Question: Any ideas on how can I draw lines like that using SpriteKit? They need to get thicker at the middle and lighter at the edges.

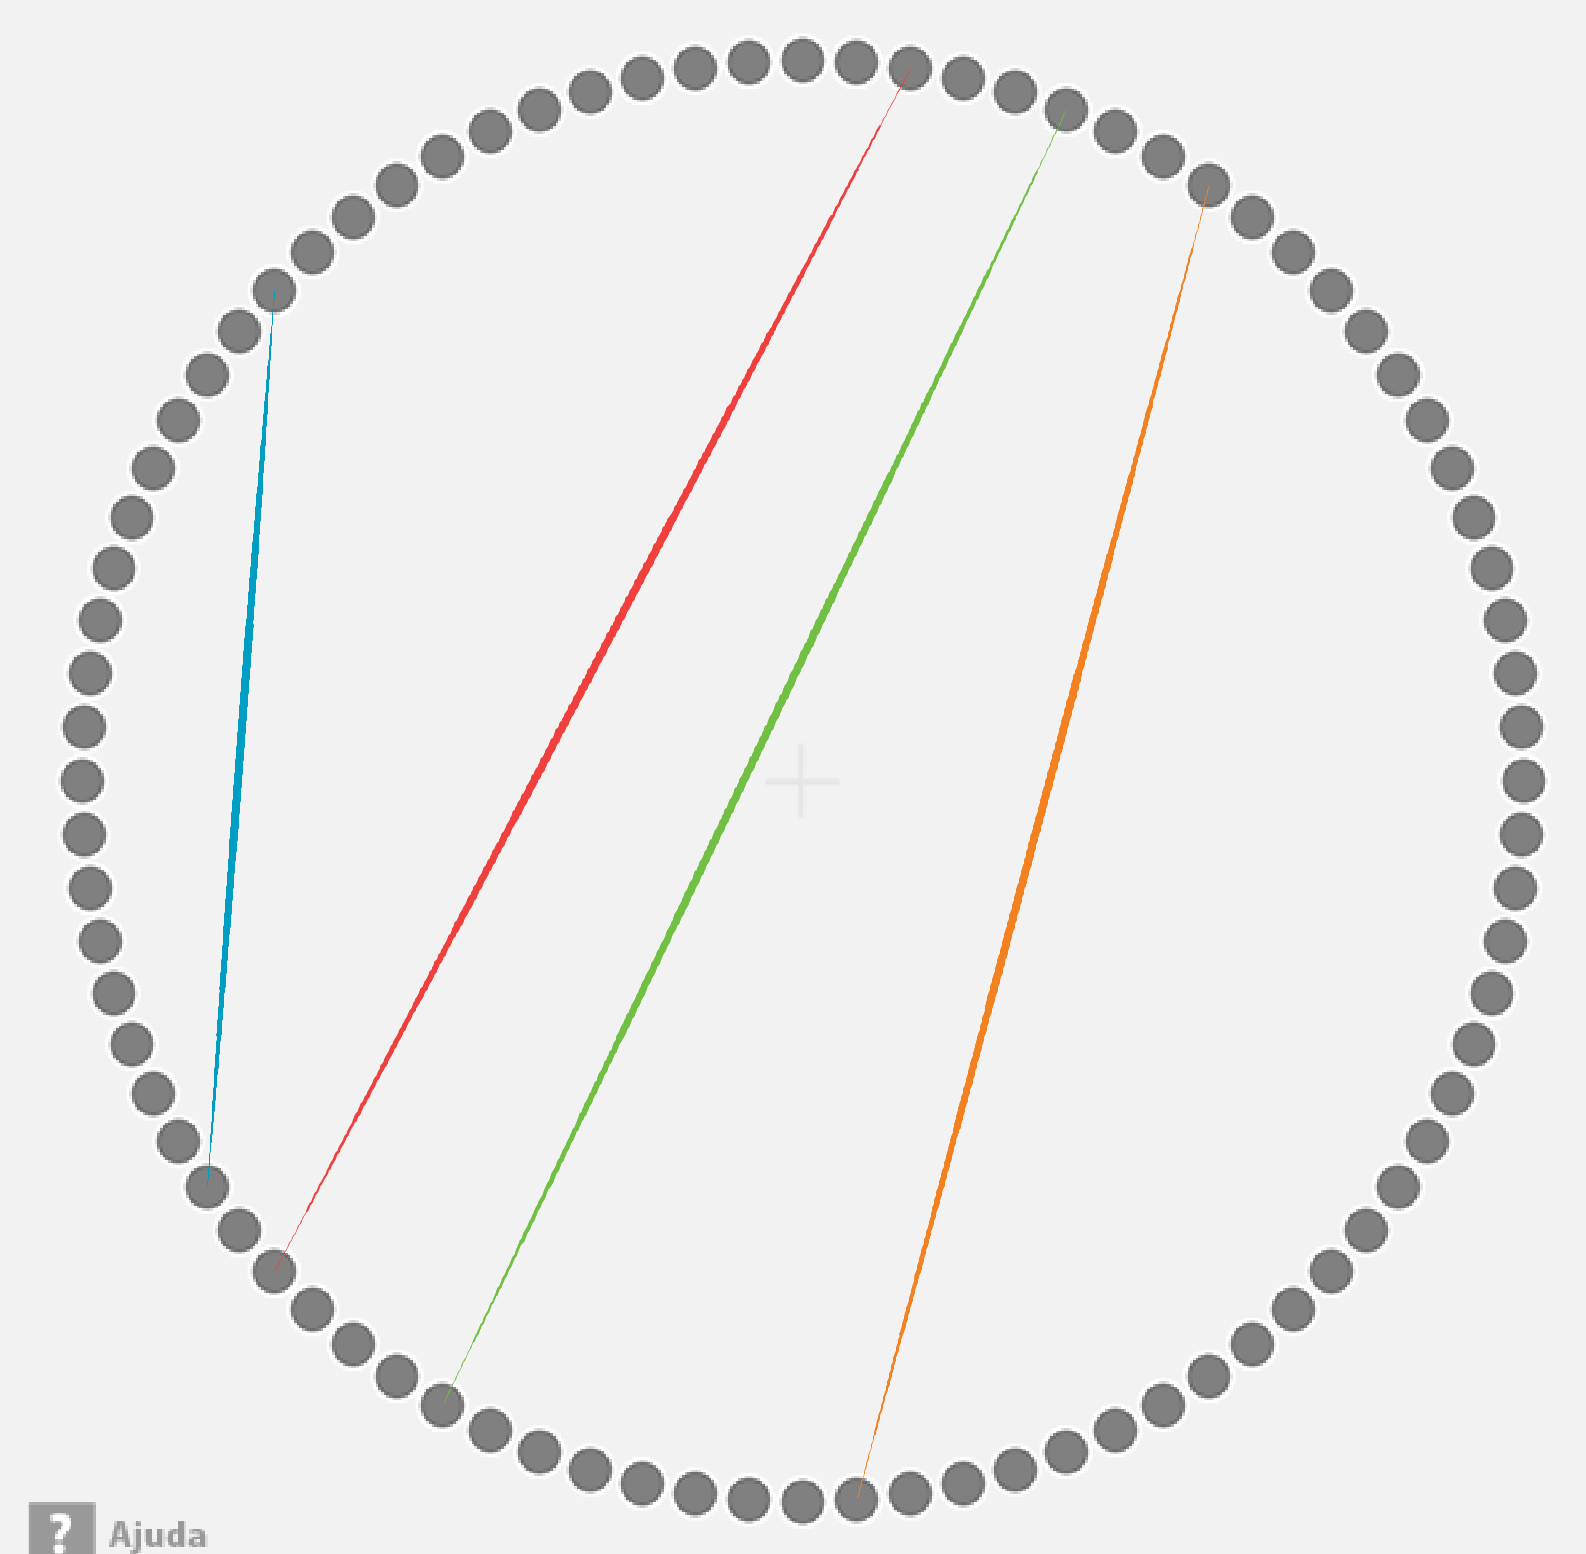
Answer: This method adds a line that connects two points to the scene...
'''
- (void) addLineFrom:(CGPoint)p1 toPoint:(CGPoint)p2 withColor:(SKColor)color
{
CGFloat dx = p2.x - p1.x;
CGFloat dy = p2.y - p1.y;
CGFloat angle = atan2(dy, dx);
CGFloat length = sqrt(dx*dx+dy*dy);
SKShapeNode *shape = [SKShapeNode node];
shape.path = [self diamondWithSize:CGSizeMake(length, 2)];
shape.lineWidth = 0.125;
shape.position = CGPointMake(MIN(p1.x, p2.x)+fabs(dx)/2, MIN(p1.y, p2.y)+fabs(dy)/2);
shape.fillColor = color;
shape.strokeColor = color;
shape.zRotation = angle;
[self addChild:shape];
}
'''
This method creates a diamond-shaped path...
'''
- (CGPathRef) diamondWithSize:(CGSize)size
{
UIBezierPath* bezierPath = [UIBezierPath bezierPath];
[bezierPath moveToPoint: CGPointMake(-size.width/2, 0)];
[bezierPath addLineToPoint: CGPointMake(0, -size.height/2)];
[bezierPath addLineToPoint: CGPointMake(size.width/2, 0)];
[bezierPath addLineToPoint: CGPointMake(0, size.height/2)];
[bezierPath closePath];
return bezierPath.CGPath;
}
'''